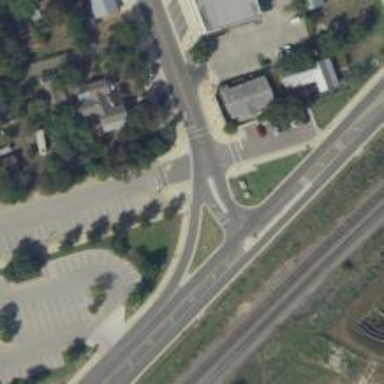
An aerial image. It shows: Uncontrolled road crossing with markings in the form of lines.